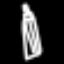
Label: pencil